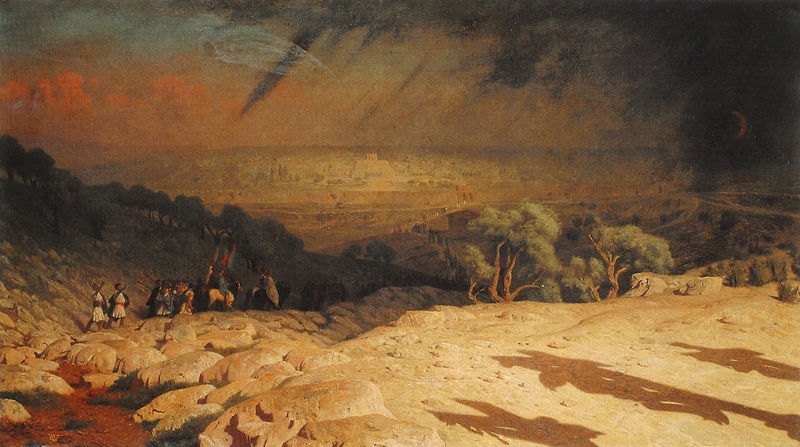
Titel: Golgotha Jerusalem or Golgotha or Consummatum est
Institution: Paris, Musée d’Orsay
Schlagwörter: baum, berg, felsen, gemälde, gruppe, himmel, mann, schatten, wolken, bäume, landschaft, menschen, stadt, männer, nacht, straße, weg, wolke, bibel, neues testament, stein, steine, ebene, sonnenaufgang, sonne, esel, pferd, reiter, turm, reiten, schlagschatten, fahnen, fahne, berge, fels, zug, mauer, sonnenuntergang, tag, sturm, unwetter, soldaten, zeigen, mond, kreuz, soldat, marsch, christus, jesus, kreuzigung, abzug, jerusalem, golgotha, schächer, gegensatz, passion, golgatha